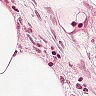
Metastatic tissue present: no